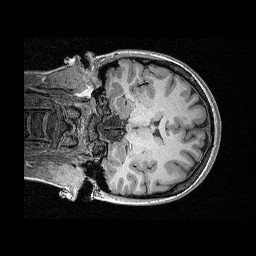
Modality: T1w
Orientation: coronal
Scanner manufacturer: siemens
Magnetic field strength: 3 T
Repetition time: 2.3 s
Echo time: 0.00298 s